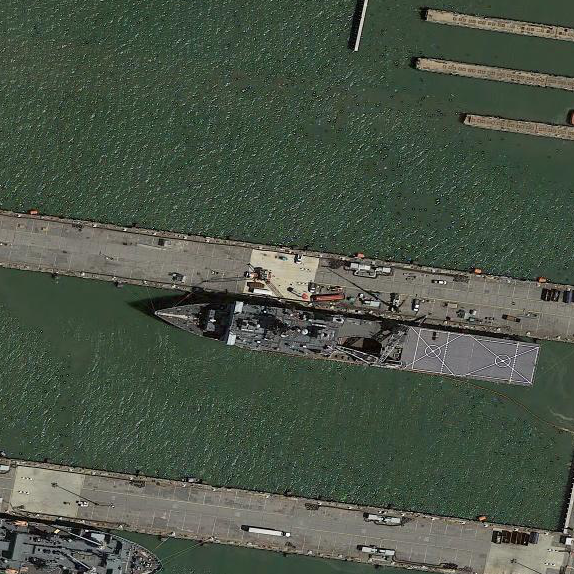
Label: Whitby_Island-class_dock_landing_ship